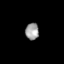
Tissue: skin
Cell type: T cells
Senescence score: 0.7688
Nuclear area (px): 221
Mean DAPI intensity: 157.127